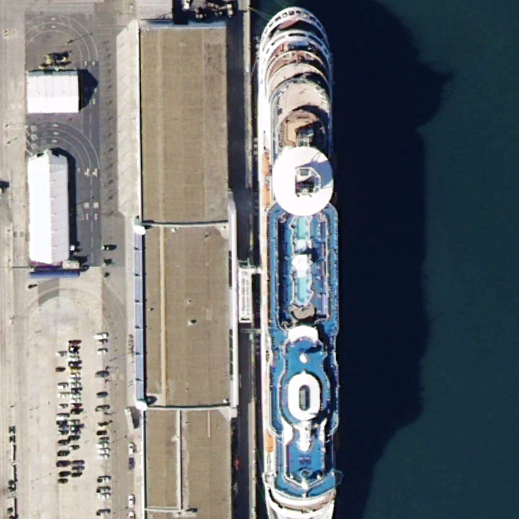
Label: Megayacht